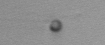
Label: nanoplankton_mix